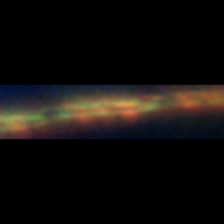
Taxon: Psuedo-nitzschia
Group: Diatoms